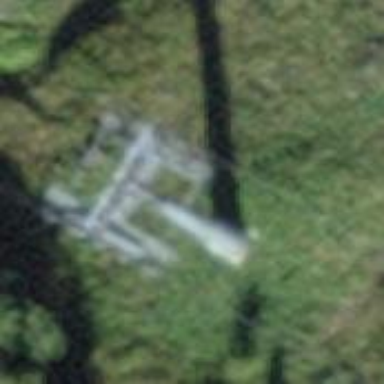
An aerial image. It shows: Pylon used for aerialway.